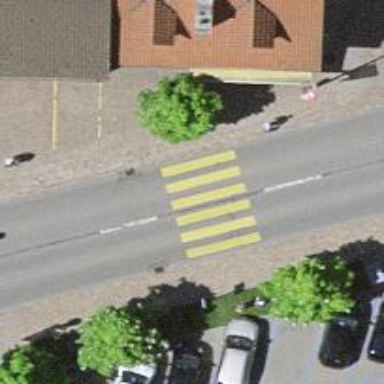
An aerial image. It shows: Uncontrolled zebra crossing on the road.